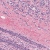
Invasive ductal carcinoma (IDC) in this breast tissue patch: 1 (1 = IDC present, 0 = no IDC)